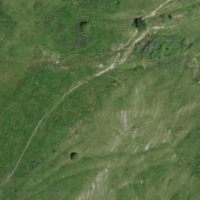
EUNIS habitat code: 24
Species observed at this site:
Hippophae rhamnoides